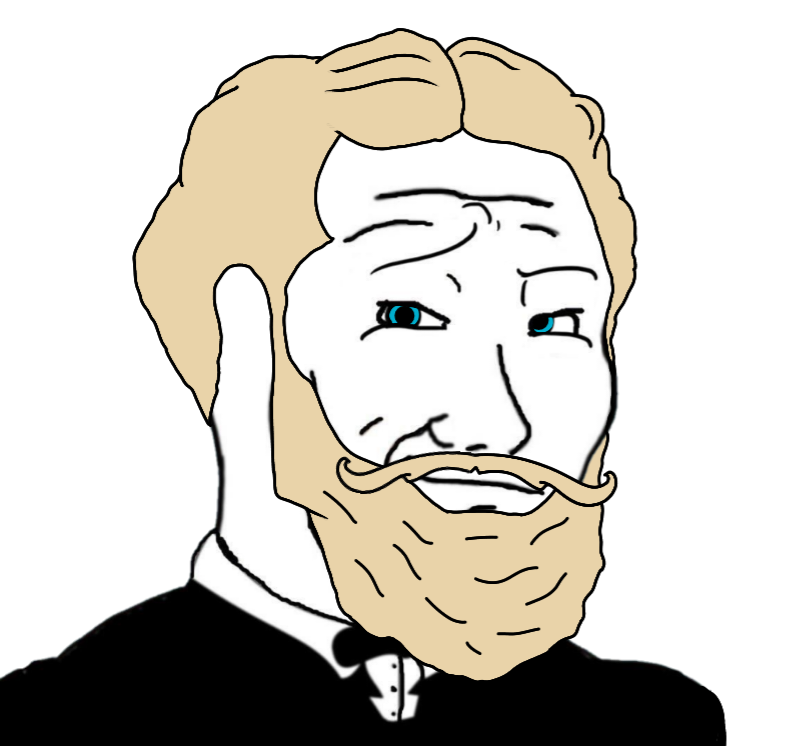
Label: 5_Smugjak